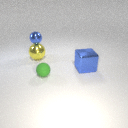
large yellow metal sphere to the left of small green rubber sphere